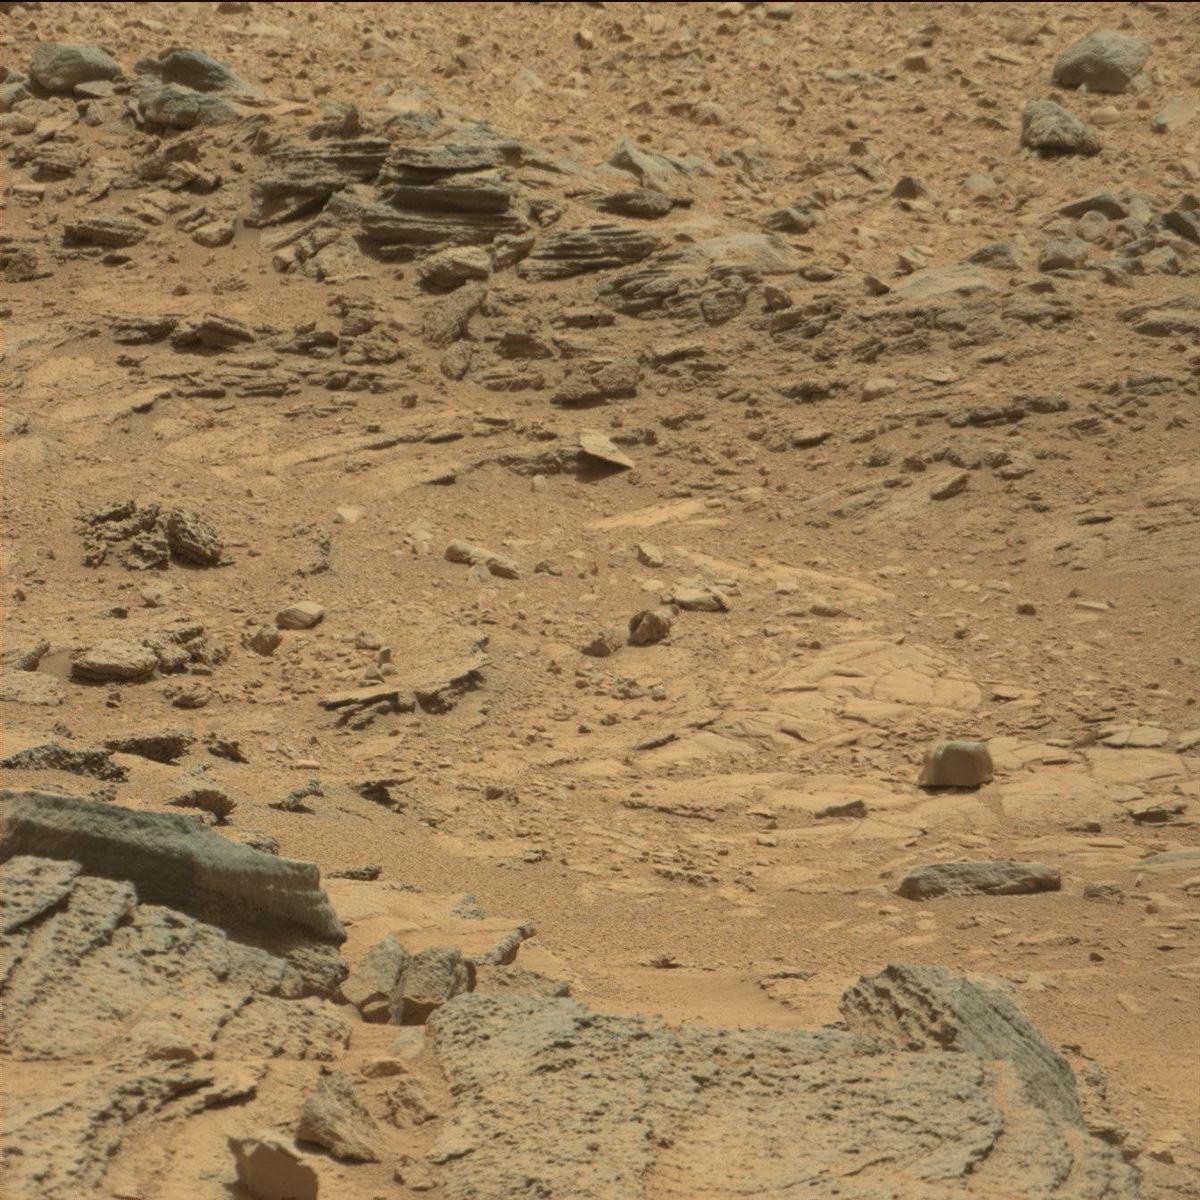
Terrain classes present: Bedrock, Rock, Sand / Soil